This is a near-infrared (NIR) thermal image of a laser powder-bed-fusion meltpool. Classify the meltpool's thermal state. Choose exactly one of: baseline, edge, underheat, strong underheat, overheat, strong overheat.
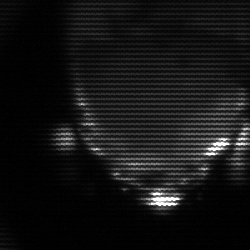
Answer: edge